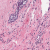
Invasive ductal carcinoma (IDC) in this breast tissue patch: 0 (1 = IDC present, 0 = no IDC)